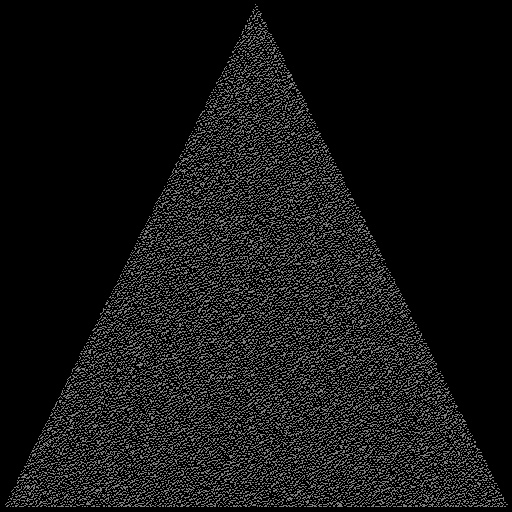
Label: a1